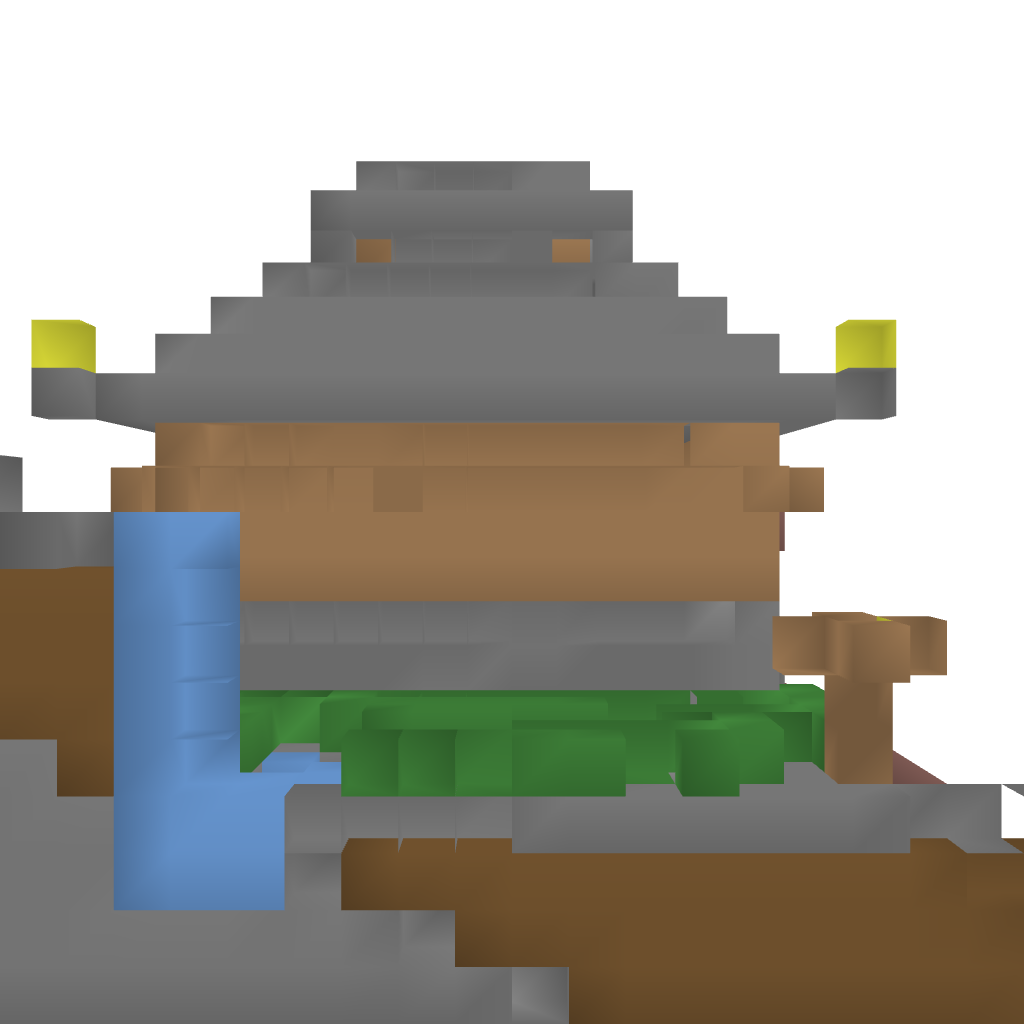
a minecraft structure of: Japanese Pagoda high quality